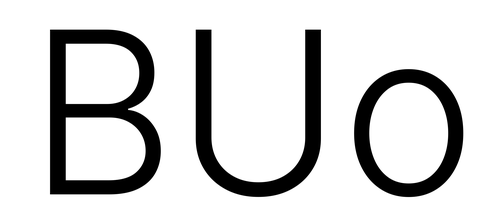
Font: Inter_Light